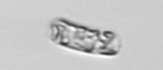
Label: Guinardia_striata